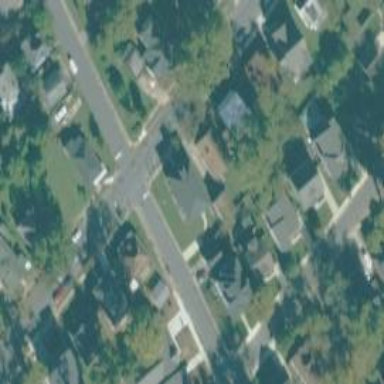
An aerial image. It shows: Residential road with asphalt surface and separate sidewalk.